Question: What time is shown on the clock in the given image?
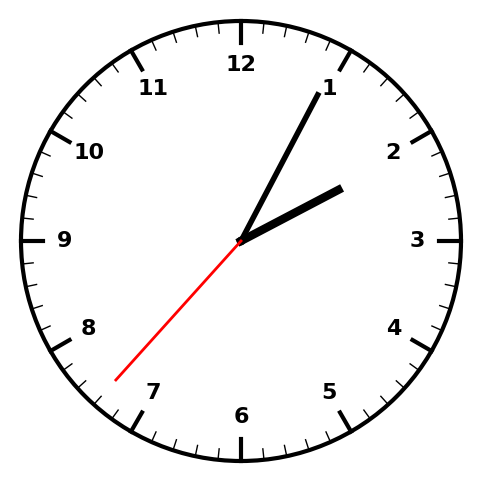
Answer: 02:04:37